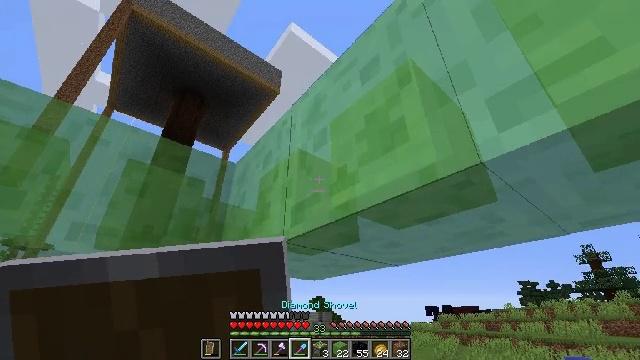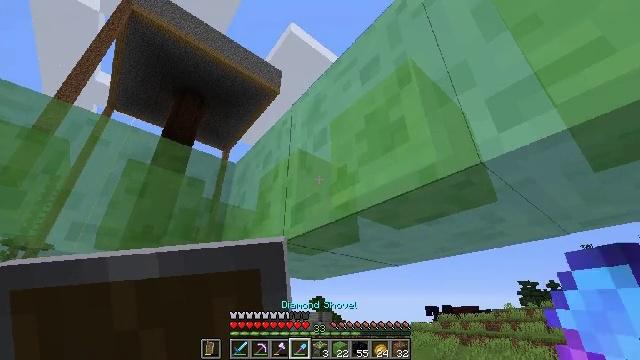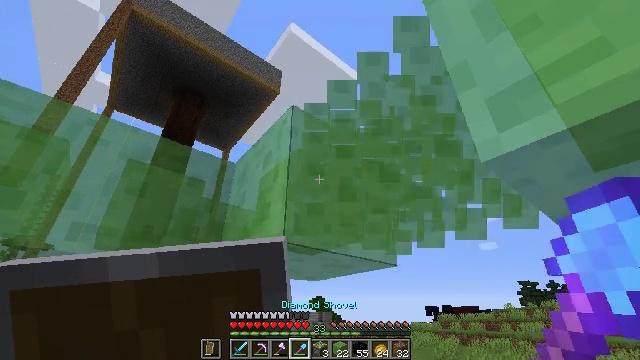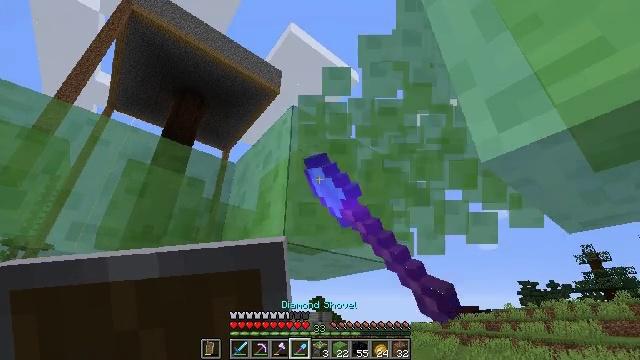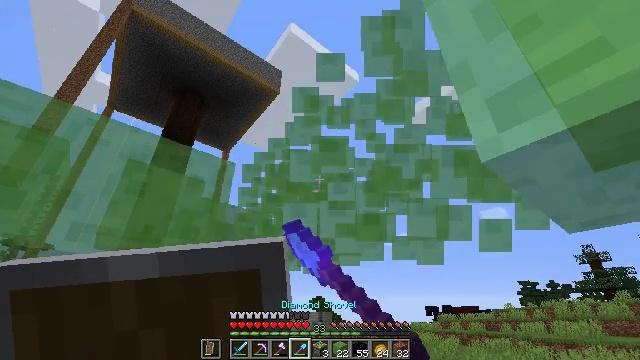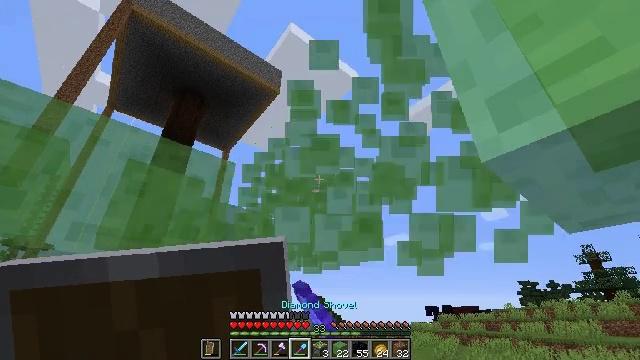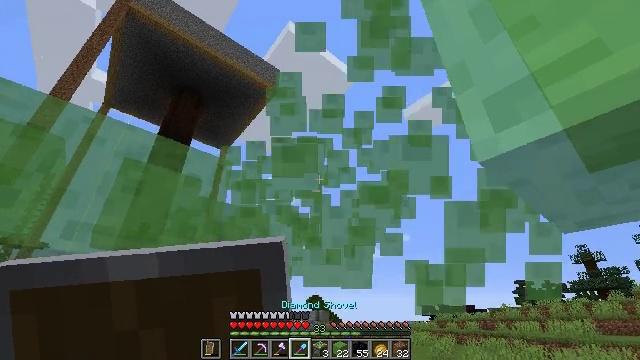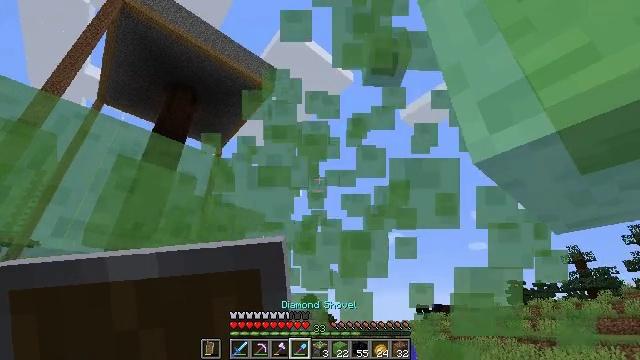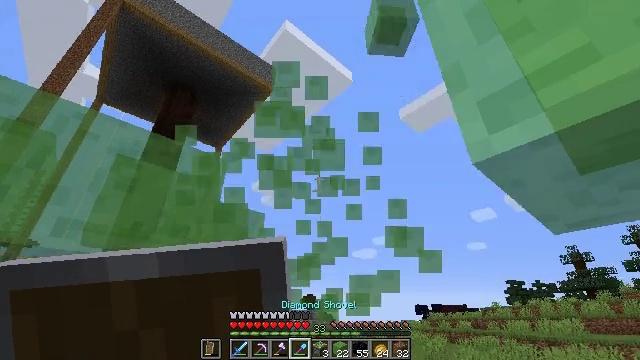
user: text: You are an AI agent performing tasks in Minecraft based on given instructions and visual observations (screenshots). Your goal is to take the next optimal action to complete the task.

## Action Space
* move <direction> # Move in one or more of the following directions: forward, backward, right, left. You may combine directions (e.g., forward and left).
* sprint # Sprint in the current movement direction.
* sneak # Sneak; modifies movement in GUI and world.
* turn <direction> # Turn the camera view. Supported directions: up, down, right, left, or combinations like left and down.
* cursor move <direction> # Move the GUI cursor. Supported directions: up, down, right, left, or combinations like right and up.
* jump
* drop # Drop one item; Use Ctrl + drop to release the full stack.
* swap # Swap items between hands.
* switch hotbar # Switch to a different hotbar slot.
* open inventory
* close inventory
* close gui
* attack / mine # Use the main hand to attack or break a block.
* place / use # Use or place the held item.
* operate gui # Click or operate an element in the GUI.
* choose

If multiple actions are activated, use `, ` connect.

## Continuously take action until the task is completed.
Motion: motion action
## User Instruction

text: Gather slime blocks for crafting purposes.
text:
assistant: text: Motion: no_op
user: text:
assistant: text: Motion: attack / mine
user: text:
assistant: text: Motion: attack / mine
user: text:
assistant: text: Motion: attack / mine
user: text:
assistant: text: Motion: no_op
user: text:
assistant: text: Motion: no_op
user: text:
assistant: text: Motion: turn right
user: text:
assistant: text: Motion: no_op
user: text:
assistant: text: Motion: no_op